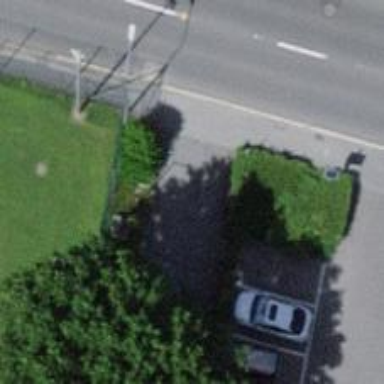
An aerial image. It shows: Lift gate barrier.